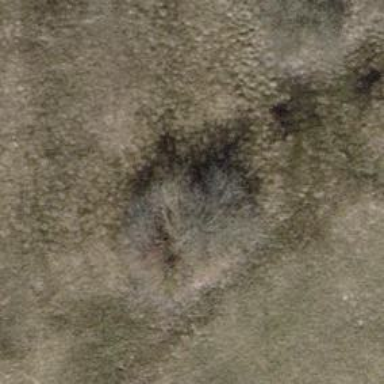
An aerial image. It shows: Shrub in its natural environment.